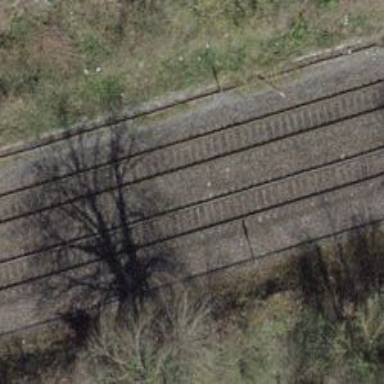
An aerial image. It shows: Railway track with single rail.